Question: Trying to make Triangle border responsive. Below is the direct link to codepen. You can see the border just above the white details box . Screenshot -

'''
<!-- Features -->
<div class="section text-center">
<div class="row no-gutter">
<div class="col-sm-4 no-padding">
<div class="feature-box v2">
<div class="featured-box-image">
<img src="http://placehold.it/640x480" alt="features" class="img-responsive">
<span><i class="fa fa-plus" aria-hidden="true"></i></span>
</div>
<div class="details">
<div class="hexagon"><span><i class="fa fa-user" aria-hidden="true"></i></span></div> <!-- end .hexagon -->
<h4>Lorem Ispum</h4>
<p class="sub-text">Lorem Ispum</p>
<p class="text">Lorem Ispum Lorem Ispum Lorem Ispum Lorem Ispum Lorem Ispum Lorem Ispum Lorem Ispum Lorem Ispum</p>
</div> <!-- end .details -->
</div> <!-- end .feature-box -->
</div> <!-- end .col-sm-4 -->
</div> <!-- end .row -->
</div> <!-- end .section -->
'''
<URL>
Thanks in advance.
Note: Already tried this below solution but it didn't work since I'm using pseudo class for triangle border.
<URL>
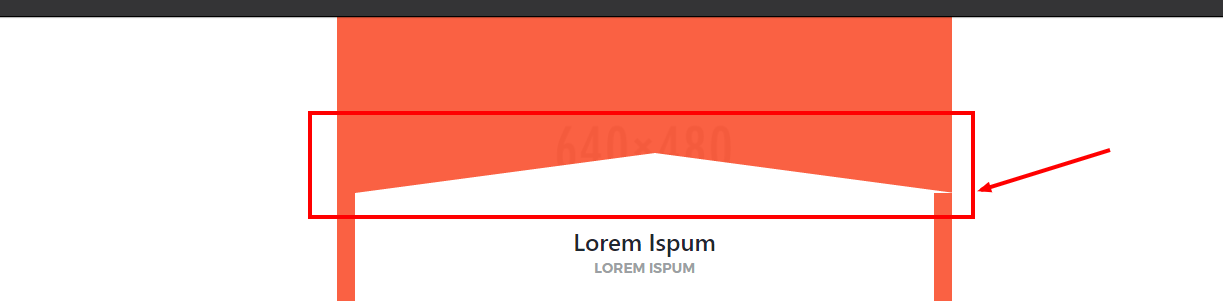
Answer: I think this is what you needed.
Cheers!
'''
function resizeTriangle() {
var wid = document.getElementById('details').clientWidth / 2;
var css = '.feature-box.v2 .details:before {border-left-width: ' + wid + 'px;border-right-width: ' + wid + 'px;}',
head = document.head || document.getElementsByTagName('head')[0],
style = document.createElement('style');
style.type = 'text/css';
style.id = 'myStyle';
if (style.styleSheet) {
style.styleSheet.cssText = css;
} else {
style.appendChild(document.createTextNode(css));
}
if ($('style#myStyle')) {
$('style#myStyle').remove();
}
//head.removeChild(document.getElementById('myStyle'))
head.appendChild(style);
}
$(window).resize(function() {
resizeTriangle();
});
window.onload = function() {
resizeTriangle();
};
'''
'''
.col-sm-4 {
margin: 0 auto;
}
.feature-box {
-webkit-transition: .3s;
transition: .3s;
position: relative;
overflow: hidden;
}
.feature-box img {
width: 100%;
}
.feature-box:hover .details a {
bottom: 0;
margin-bottom: 49px;
}
.feature-box .details {
position: absolute;
bottom: 0;
left: -1px;
padding: 0 71px 0 33px;
width: 93%;
overflow: hidden;
z-index: 2;
}
.feature-box .details:after {
content: " ";
position: absolute;
display: block;
width: 100%;
height: 100%;
top: 0;
left: 0;
z-index: -2;
background: #ff5534;
-webkit-transform-origin: bottom right;
-ms-transform-origin: bottom right;
transform-origin: bottom right;
-ms-transform: skew(16deg, 0deg);
-webkit-transform: skew(16deg, 0deg);
transform: skew(16deg, 0deg);
}
/*-----Features-v2-----*/
.feature-box.v2 {
border-bottom: 1px solid #ccc;
}
.feature-box.v2 .featured-box-image span {
position: absolute;
content: "";
top: 0;
left: 0;
right: 0;
bottom: 0;
background: #ff5534;
opacity: 0;
-webkit-transition: .3s;
transition: .3s;
}
.feature-box.v2 .details:after {
content: none;
}
.feature-box.v2 .details {
left: 0;
margin: 0 18px;
overflow: visible;
z-index: 2;
background: #1f2730;
padding: 0 50px;
width: auto;
}
.feature-box.v2:hover .details p.text {
max-height: 999px;
margin-bottom: 35px;
color: #9b9fa3;
}
.feature-box.v2:hover .featured-box-image span {
opacity: .9;
}
.feature-box.v2:hover .details {
background: #fff;
}
.feature-box.v2:hover .details.highlight h4, .feature-box.v2:hover .details h4 {
color: #1f2730;
}
.feature-box.v2:hover .details:before {
border-bottom: 40px solid #ffffff;
}
.feature-box.v2:hover .hexagon {
background: #1f2730;
}
.feature-box.v2:hover .hexagon:before {
border-bottom: 17px solid #1f2730;
}
.feature-box.v2:hover .hexagon:after {
border-top: 17px solid #1f2730;
}
.feature-box.v2 .details p.sub-text {
text-transform: uppercase;
font-size: 14px;
font-weight: 600;
margin-top: 0;
color: #9b9fa3;
font-family: 'Montserrat', sans-serif;
}
.feature-box.v2 .details p.text {
max-height: 0;
margin-bottom: 0;
-webkit-transition: .3s;
transition: .3s;
}
.feature-box.v2 .details:before {
content: "";
position: absolute;
width: 100%;
left: 0;
right: 0;
top: -50px;
z-index: 1;
height: 0px;
float: left;
border-left: 184px solid transparent;
border-right: 184px solid transparent;
border-bottom: 50px solid #1f2730;
}
.feature-box.v2 .details h4 {
margin-top: 35px;
margin-bottom: 4px;
}
@media all and (max-width: 1200px) {
.feature-box.v2 .details {
padding-top: 24px;
padding-bottom: 35px;
position: relative;
width: 100%;
margin: 0;
}
.feature-box.v2 .details p.text {
max-height: 999px;
margin-bottom: 35px;
font-size: 16px;
}
.feature-box.v2 .hexagon {
display: none;
}
}
'''
'''
<script src="https://cdnjs.cloudflare.com/ajax/libs/jquery/3.1.1/jquery.min.js"></script>
<link href="https://cdnjs.cloudflare.com/ajax/libs/twitter-bootstrap/4.0.0-alpha.6/css/bootstrap.min.css" rel="stylesheet"/>
<!-- Features -->
<div class="section text-center">
<div class="row no-gutter">
<div class="col-sm-4 no-padding">
<div class="feature-box v2">
<div class="featured-box-image">
<img src="http://placehold.it/640x480" alt="features" class="img-responsive">
<span><i class="fa fa-plus" aria-hidden="true"></i></span>
</div>
<div class="details" id="details">
<div class="hexagon"><span><i class="fa fa-user" aria-hidden="true"></i></span></div> <!-- end .hexagon -->
<h4>Lorem Ispum</h4>
<p class="sub-text">Lorem Ispum</p>
<p class="text">Lorem Ispum Lorem Ispum Lorem Ispum Lorem Ispum Lorem Ispum Lorem Ispum Lorem Ispum Lorem Ispum</p>
</div> <!-- end .details -->
</div> <!-- end .feature-box -->
</div> <!-- end .col-sm-4 -->
</div> <!-- end .row -->
</div> <!-- end .section -->
'''